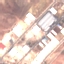
Land use / land cover: Industrial